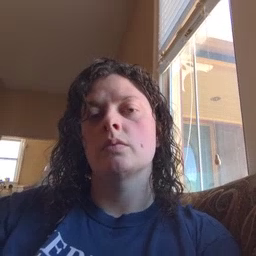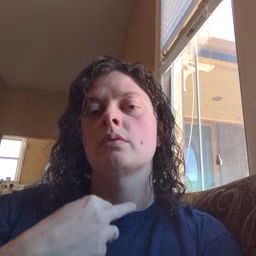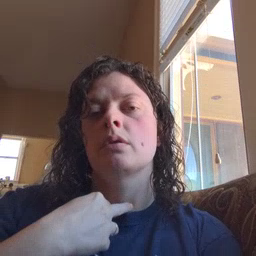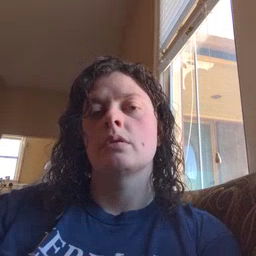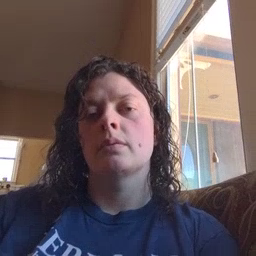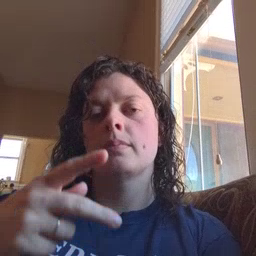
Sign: stuck